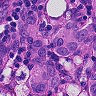
Metastatic tissue present: yes